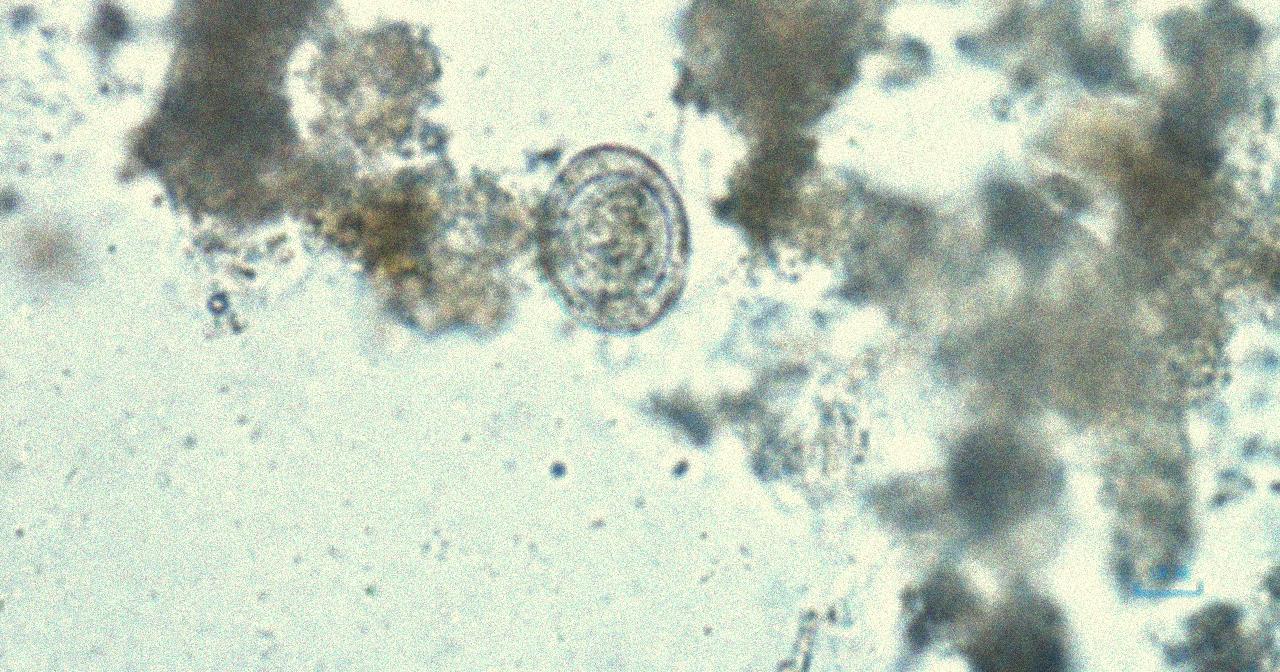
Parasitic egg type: Hymenolepis nana